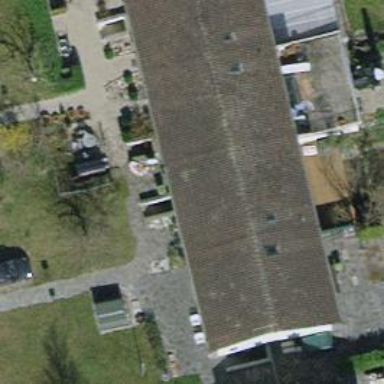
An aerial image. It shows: Building with tiled roof.